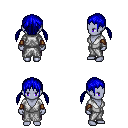
a pixel art fantasy rpg character, female body template, dark elf, purple skin, white robe, metal pants, blue twin-tailed hairstyle, cloth bracers, four views (front, back, left, right), 2x2 character sprite sheet, small pixel art, hard edges, no anti-aliasing